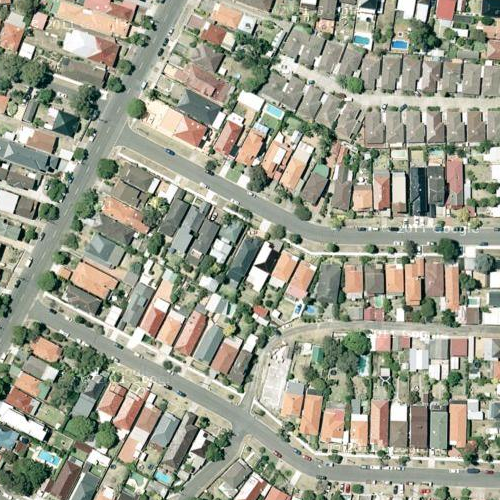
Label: sydney